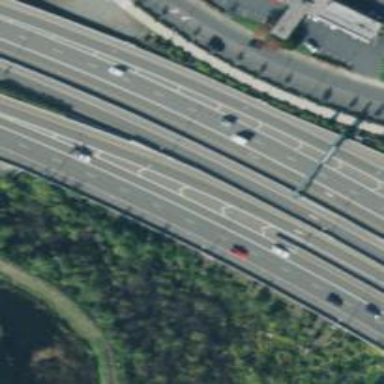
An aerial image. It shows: Motorway.